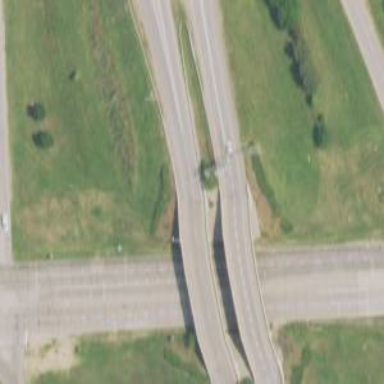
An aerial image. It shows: Motorway with expressway access.